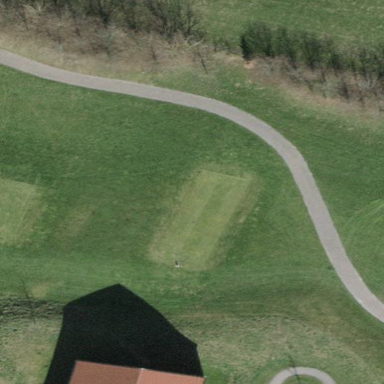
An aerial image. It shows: Grass area designated as golf tee.